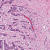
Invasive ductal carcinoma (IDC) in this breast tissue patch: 1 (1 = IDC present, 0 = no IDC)